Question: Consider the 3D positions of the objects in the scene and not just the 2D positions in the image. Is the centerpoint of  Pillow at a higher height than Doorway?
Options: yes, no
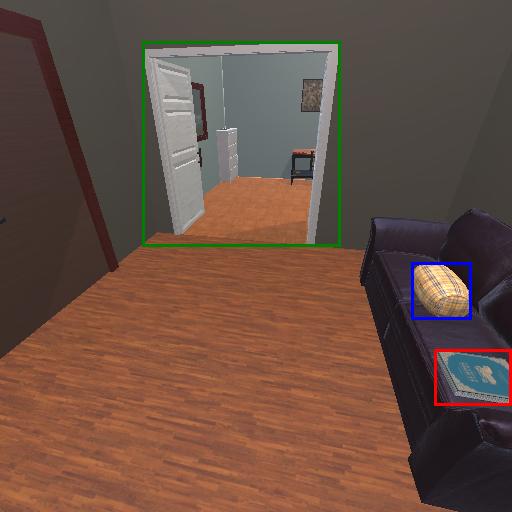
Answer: yes